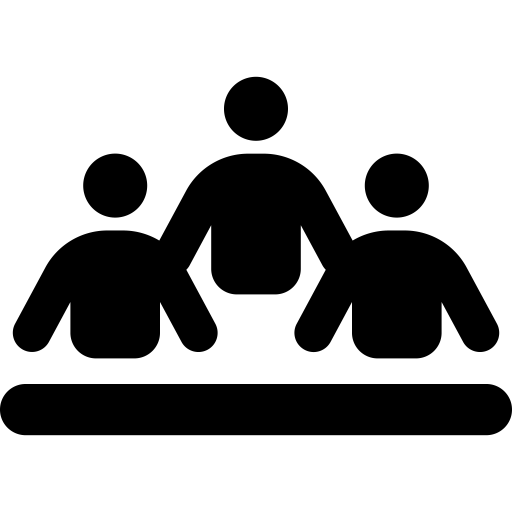
Tags: icon, FontAwesome, fa-icon, solid, people, line